Interaction volume radius: 5 \u00c5
Interaction volume height: 10 \u00c5
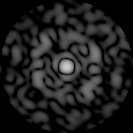
Disorder parameter: 0.8591